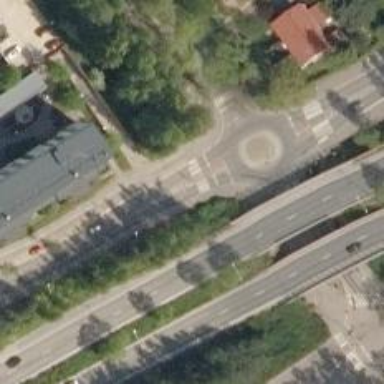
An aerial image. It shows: Road with "give way" sign.